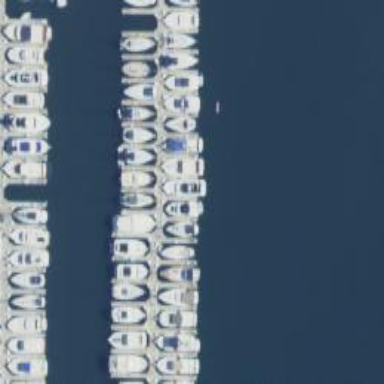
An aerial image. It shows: Man-made pier.